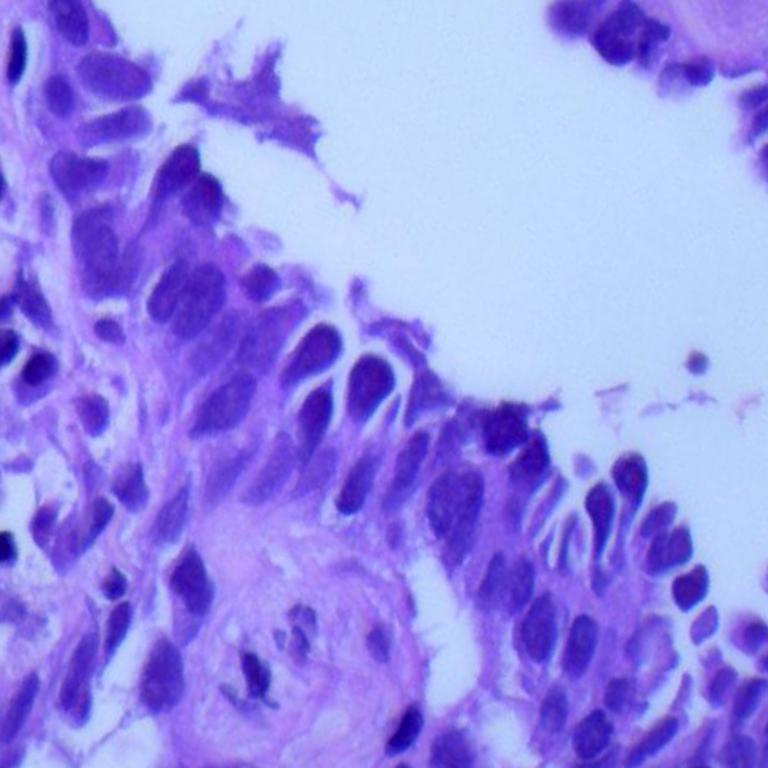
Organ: lung
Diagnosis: adenocarcinomas